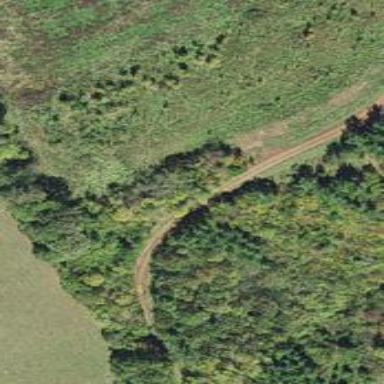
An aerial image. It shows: Track road with grade4 tracktype.